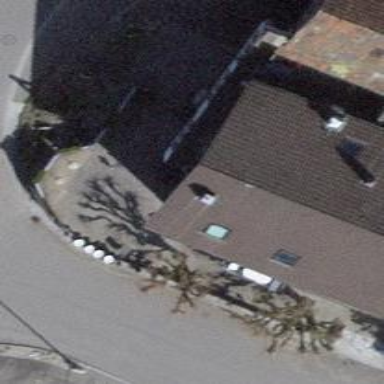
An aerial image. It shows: Restaurant.